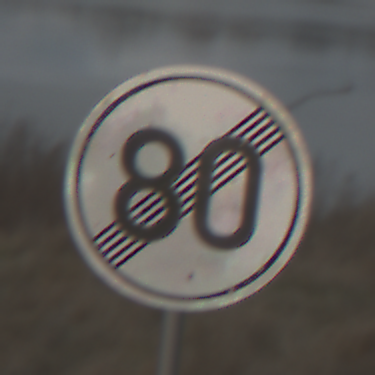
Verkehrszeichen: EndeGeschwindigkeit80
Umgebung: Outdoor, RoadRail
Tageszeit: SunriseSunset
Wetter: PartlyCloudy
Licht: Natural
Jahreszeit: NotSpecified
Kontrast: LowContrast